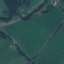
Land use / land cover class: Pasture